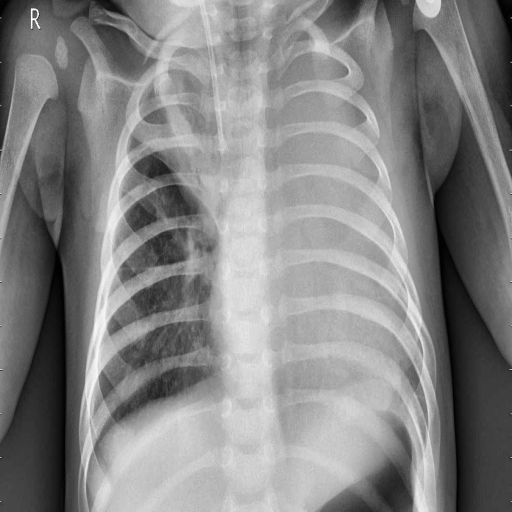
Finding: PNEUMONIA